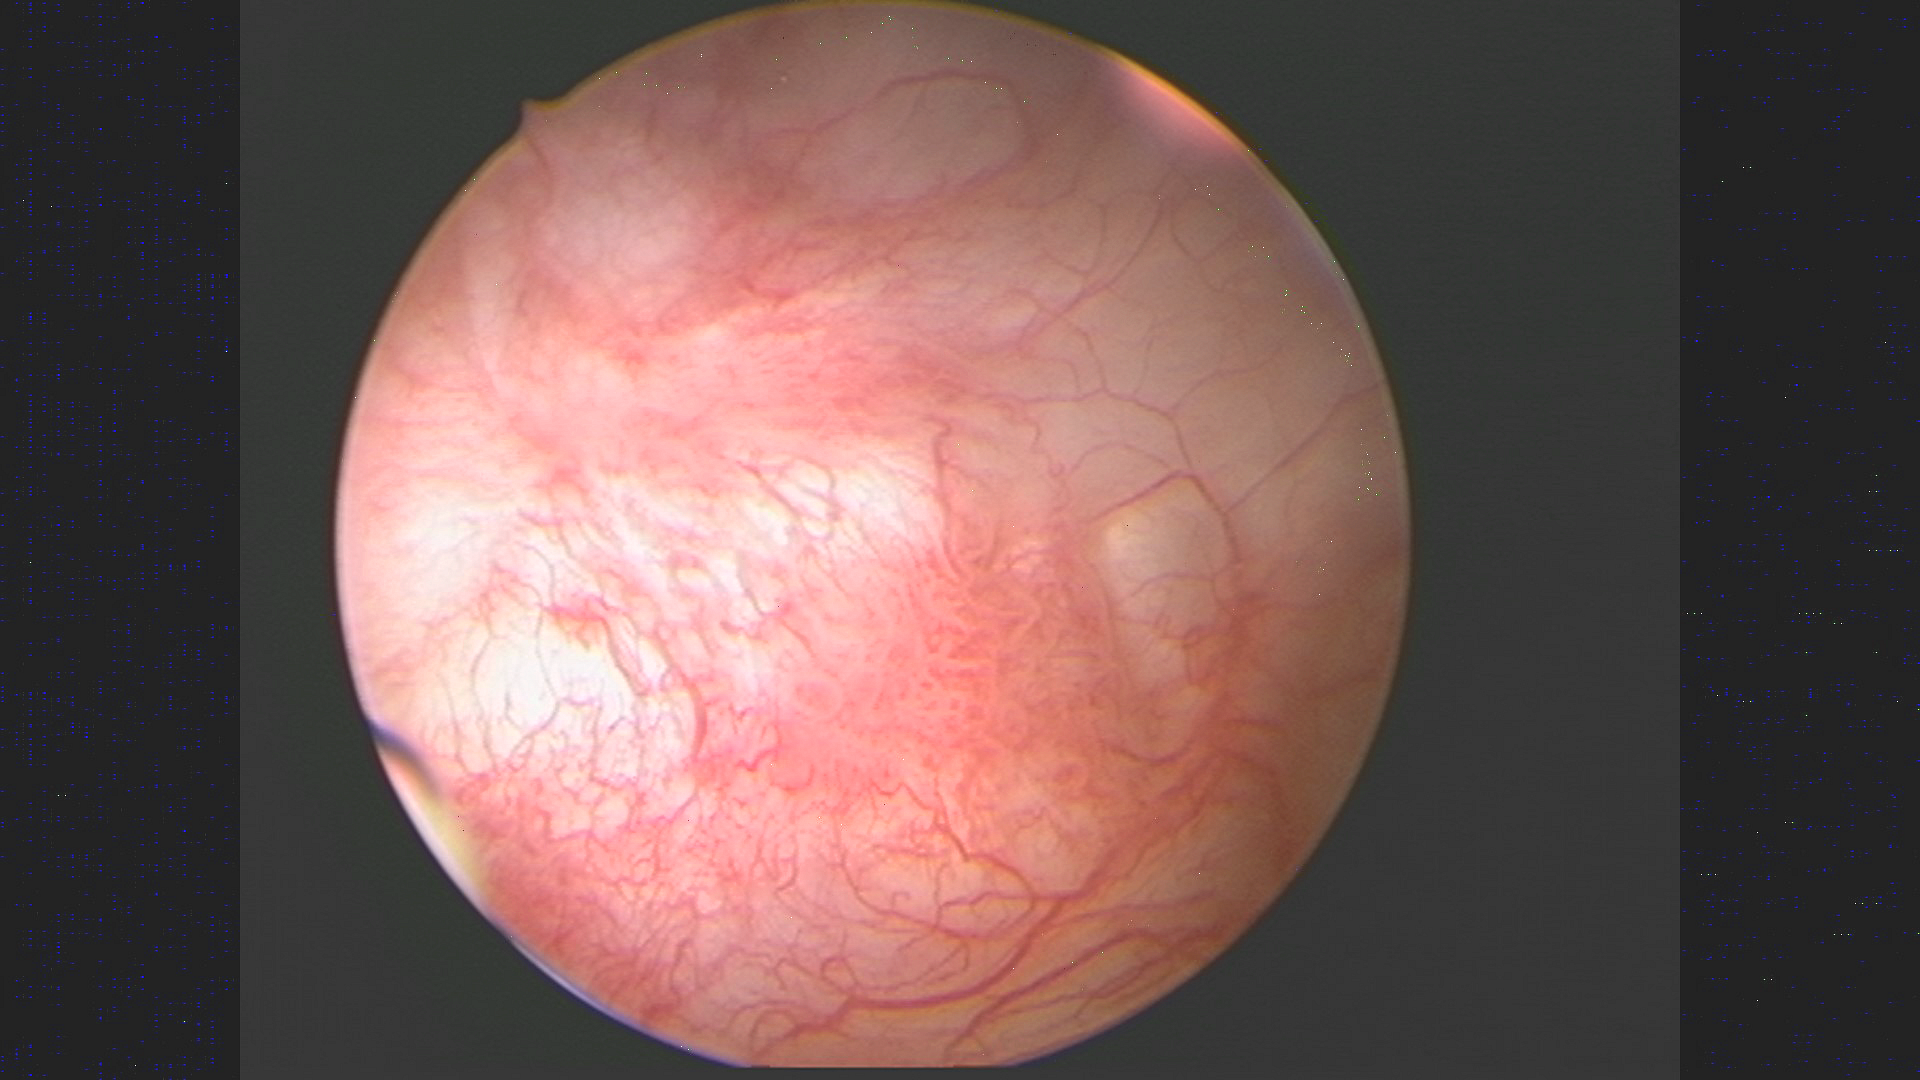
Modality: WLC
Class: Non-malignant
Subclass: InflammationNOS
Lesion: L1
Morphology: Non-papillary
Bladder cancer association: No